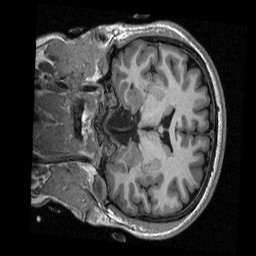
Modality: T1w
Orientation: coronal
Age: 28
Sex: male
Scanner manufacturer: siemens
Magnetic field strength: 3 T
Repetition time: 2.3 s
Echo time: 0.00298 s